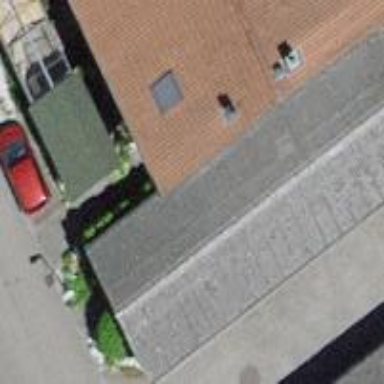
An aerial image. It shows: Group of garages.